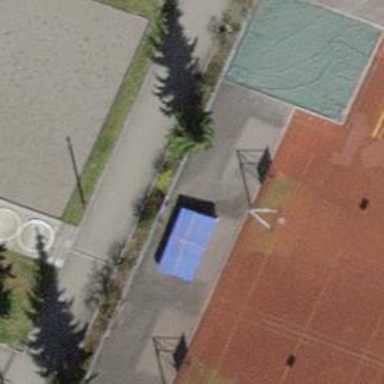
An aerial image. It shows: Pitch for leisure activities.